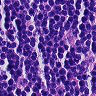
Metastatic tissue present: no